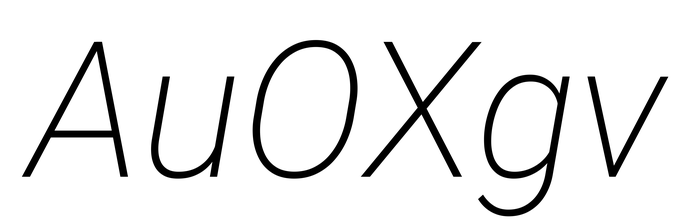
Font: Roboto-Italic_ExtraLight_Italic